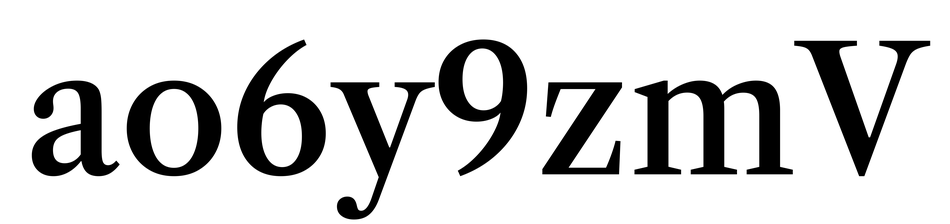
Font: LibreCaslonText_Medium